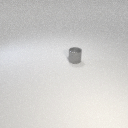
small gray metal cylinder